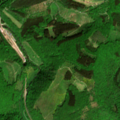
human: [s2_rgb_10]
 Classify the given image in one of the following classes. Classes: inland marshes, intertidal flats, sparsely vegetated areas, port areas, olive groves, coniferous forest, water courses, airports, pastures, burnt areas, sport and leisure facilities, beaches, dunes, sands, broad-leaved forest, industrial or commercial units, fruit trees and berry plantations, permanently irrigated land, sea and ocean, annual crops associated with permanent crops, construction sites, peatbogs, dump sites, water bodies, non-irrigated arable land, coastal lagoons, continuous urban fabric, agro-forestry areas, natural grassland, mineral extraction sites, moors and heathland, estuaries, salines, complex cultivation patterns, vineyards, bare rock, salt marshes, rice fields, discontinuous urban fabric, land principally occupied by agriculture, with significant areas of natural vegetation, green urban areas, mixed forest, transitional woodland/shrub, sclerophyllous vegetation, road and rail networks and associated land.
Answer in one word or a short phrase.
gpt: land principally occupied by agriculture, with significant areas of natural vegetation, broad-leaved forest, coniferous forest, mixed forest